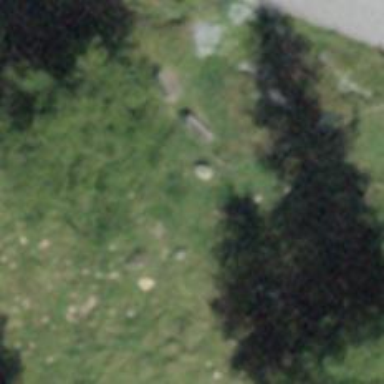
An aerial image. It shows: Brown bench.